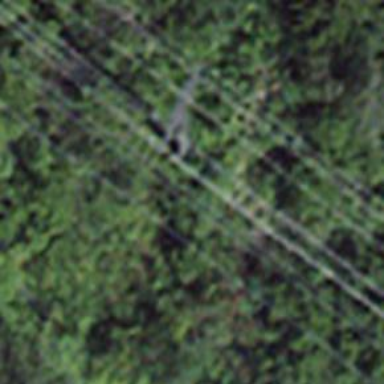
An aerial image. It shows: Power tower.